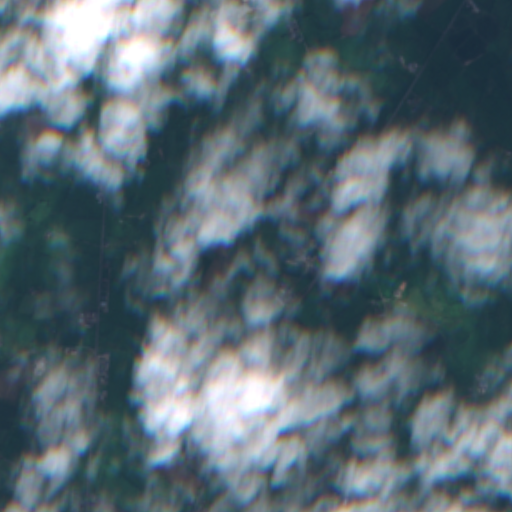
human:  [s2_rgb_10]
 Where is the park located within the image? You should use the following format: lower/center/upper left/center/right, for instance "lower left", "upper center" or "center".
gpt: The park is located in the upper left of the image.
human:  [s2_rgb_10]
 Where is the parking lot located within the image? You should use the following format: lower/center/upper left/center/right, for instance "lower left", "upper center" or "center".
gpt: The parking lot is located in the upper left of the image.
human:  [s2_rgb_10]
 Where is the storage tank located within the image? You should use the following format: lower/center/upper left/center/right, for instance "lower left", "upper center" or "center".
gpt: The storage tank is located in the center left of the image.
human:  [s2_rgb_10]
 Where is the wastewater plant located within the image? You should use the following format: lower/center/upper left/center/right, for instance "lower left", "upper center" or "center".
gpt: The wastewater plant is located in the upper center of the image.
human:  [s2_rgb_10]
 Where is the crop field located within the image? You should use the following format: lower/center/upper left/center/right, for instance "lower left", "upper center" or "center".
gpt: There is no crop field in the image.